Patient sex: F
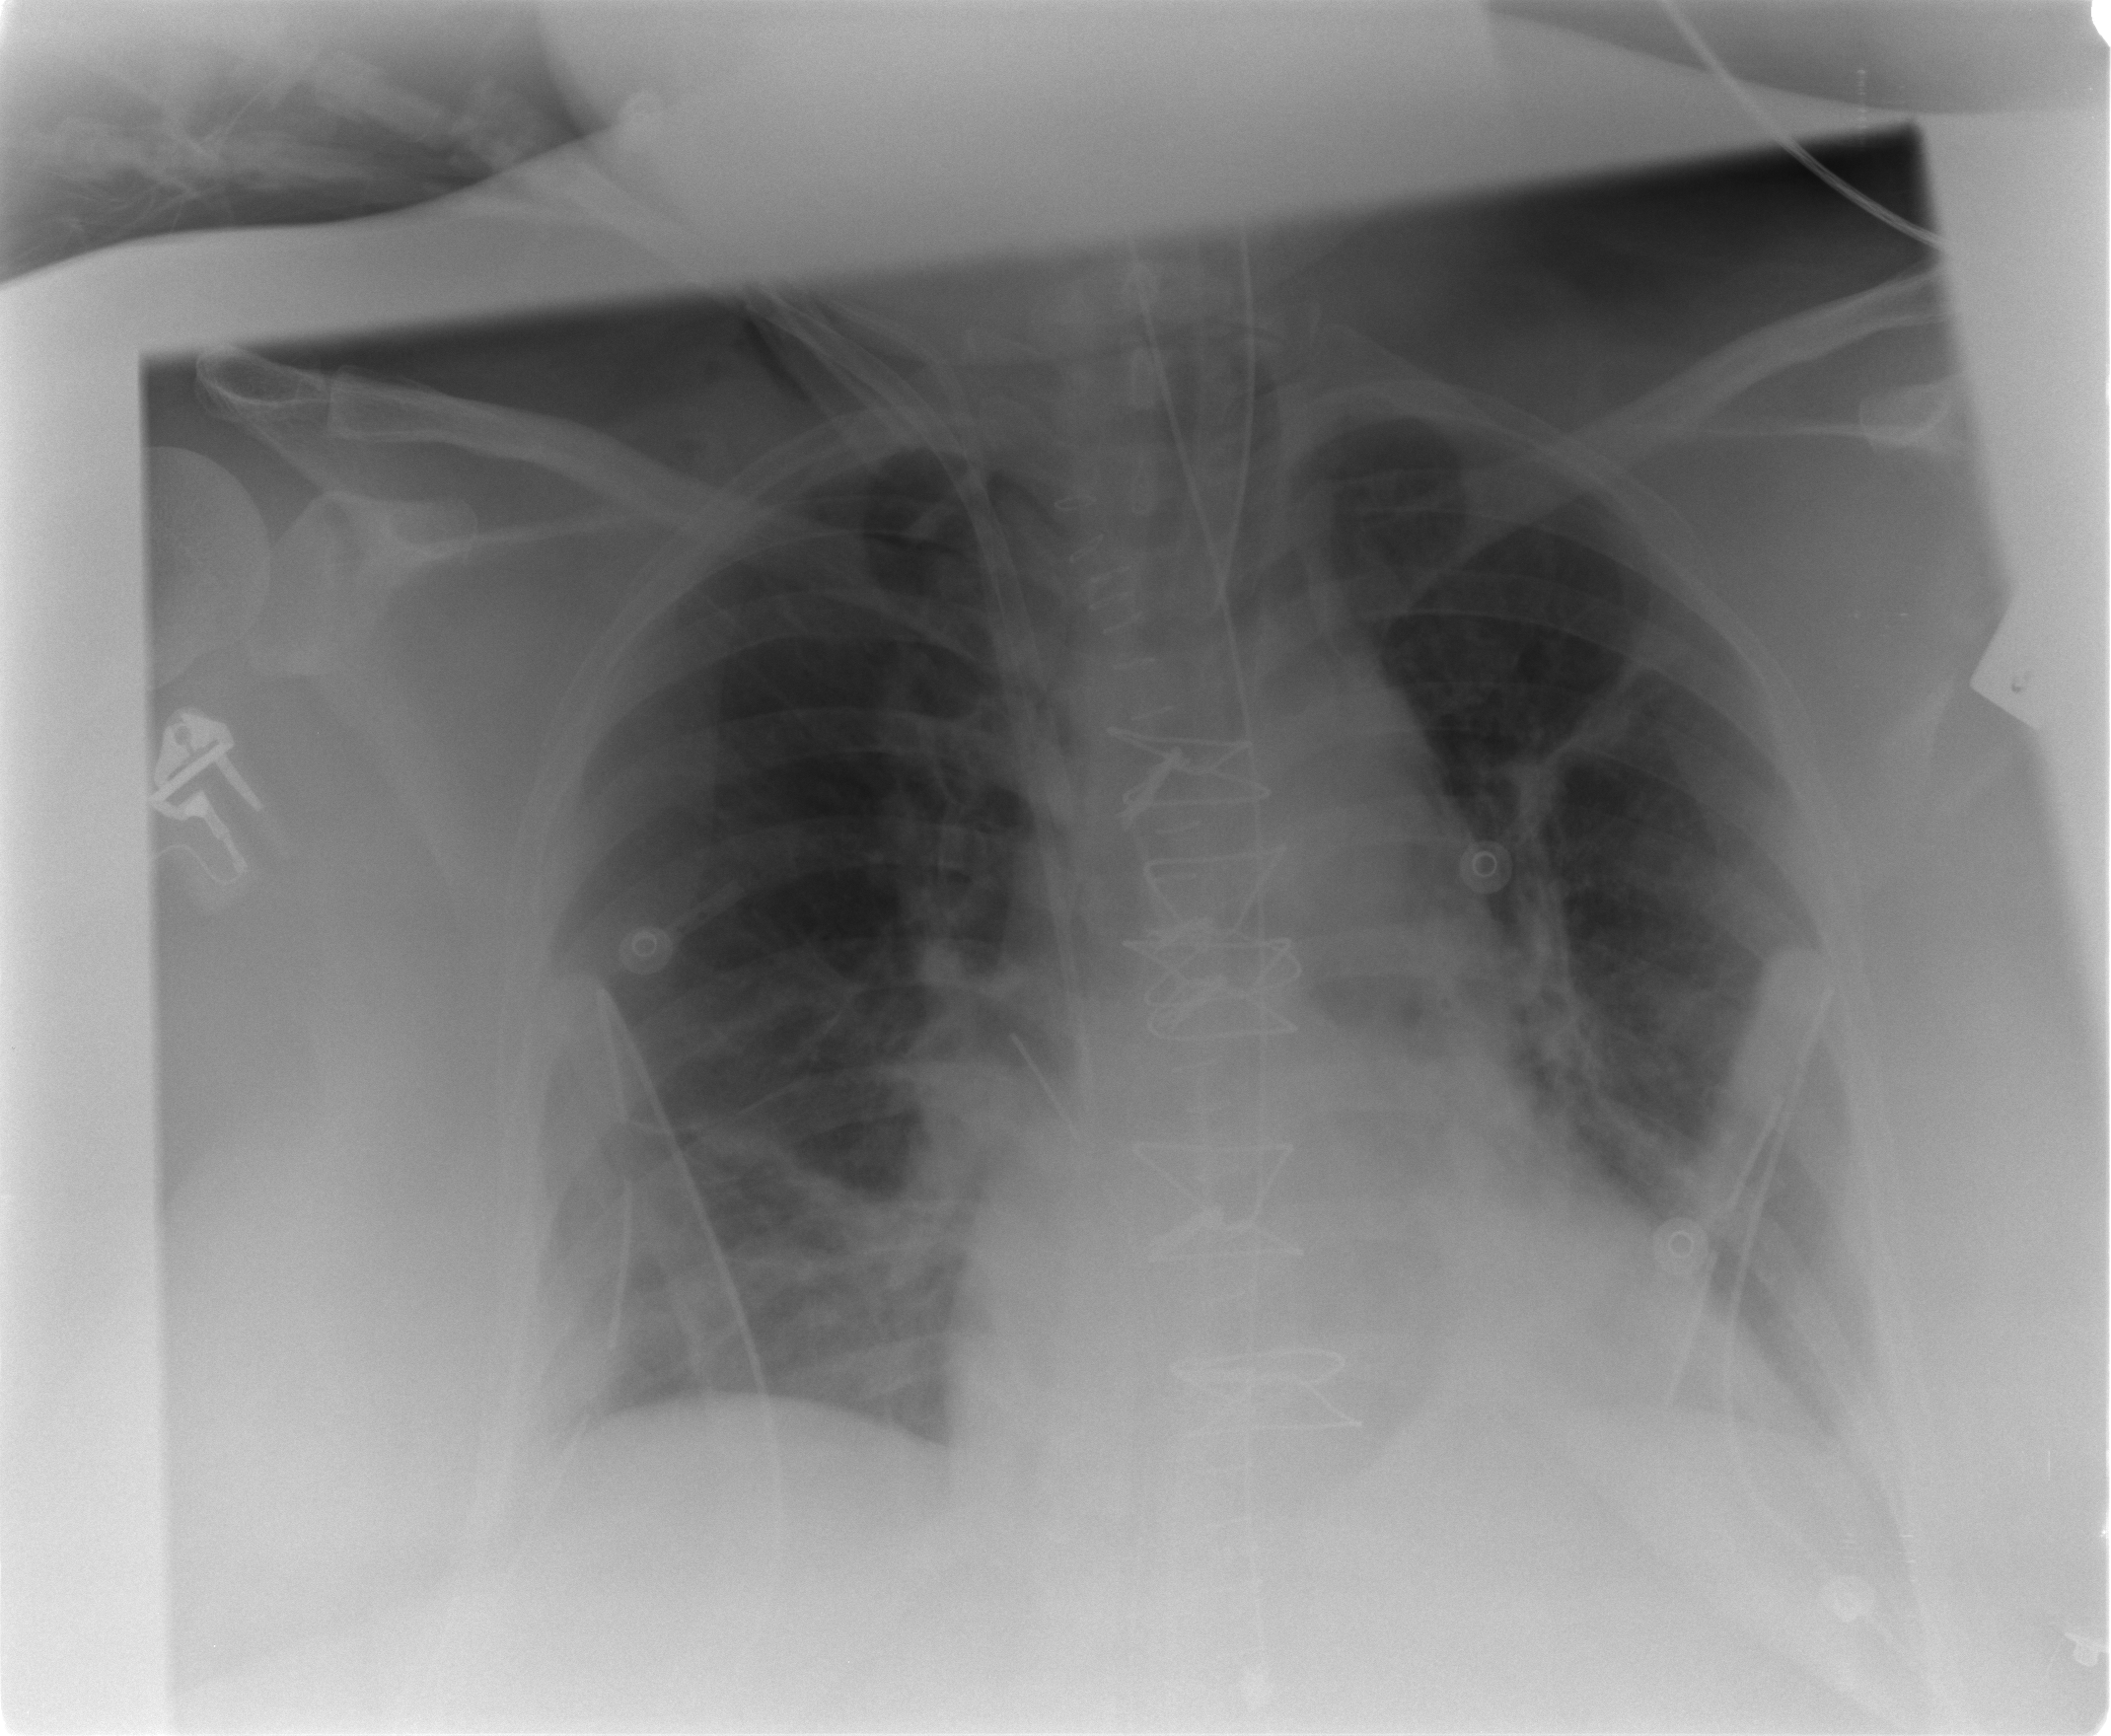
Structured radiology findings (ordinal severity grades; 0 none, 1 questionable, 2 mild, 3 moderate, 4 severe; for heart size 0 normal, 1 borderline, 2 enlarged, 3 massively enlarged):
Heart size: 0
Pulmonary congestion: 0
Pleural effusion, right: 1
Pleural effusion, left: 1
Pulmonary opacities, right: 0
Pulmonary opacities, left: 0
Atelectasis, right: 2
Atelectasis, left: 2